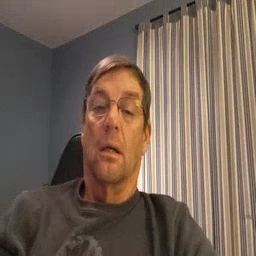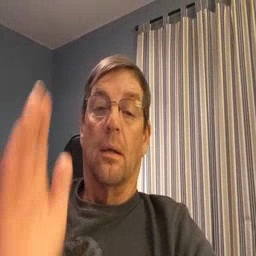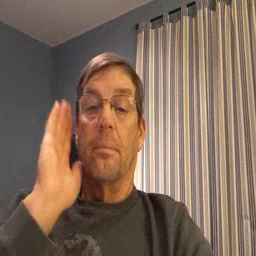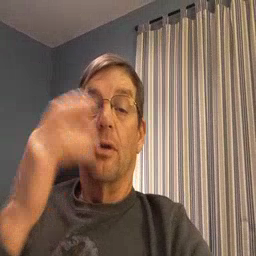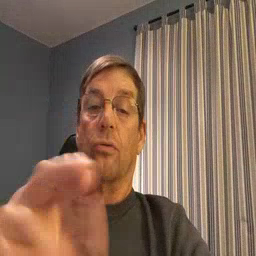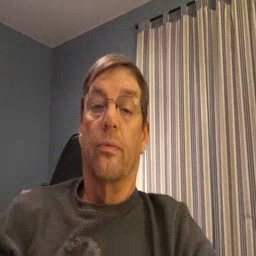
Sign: bedroom